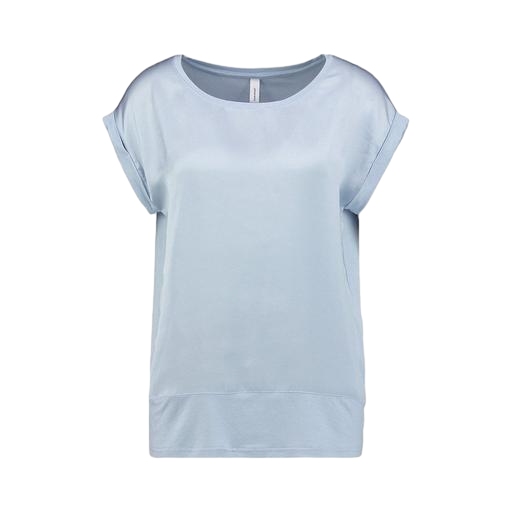
blue nly t-shirt, short-sleeve top only macy, blue short-sleeve top only macy, white background